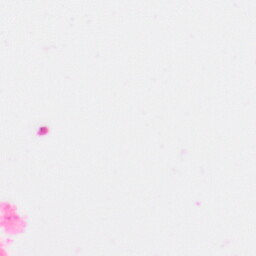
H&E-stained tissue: Colon